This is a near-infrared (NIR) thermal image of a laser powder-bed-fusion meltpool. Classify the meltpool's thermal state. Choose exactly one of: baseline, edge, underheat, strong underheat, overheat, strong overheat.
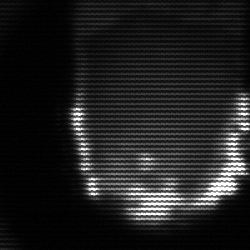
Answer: baseline